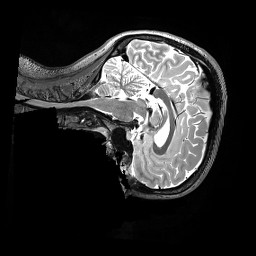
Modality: T2w
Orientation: sagittal
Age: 22
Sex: female
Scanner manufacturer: siemens
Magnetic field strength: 3 T
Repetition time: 3.2 s
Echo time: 0.562 s